Interaction volume radius: 10 \u00c5
Interaction volume height: 10 \u00c5
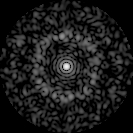
Disorder parameter: 0.8438